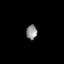
Tissue: lung
Cell type: Endothelial cells
Senescence score: 0.2193
Nuclear area (px): 155
Mean DAPI intensity: 141.716